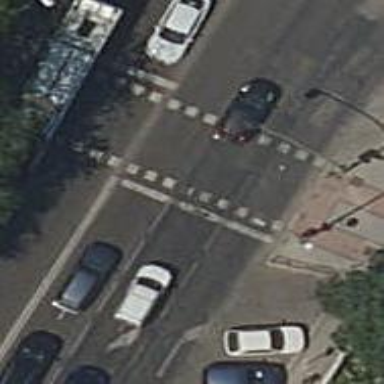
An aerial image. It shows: Road with traffic signals for signaling.